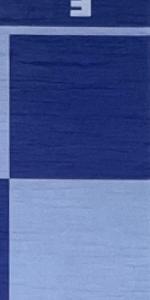
Label: Empty